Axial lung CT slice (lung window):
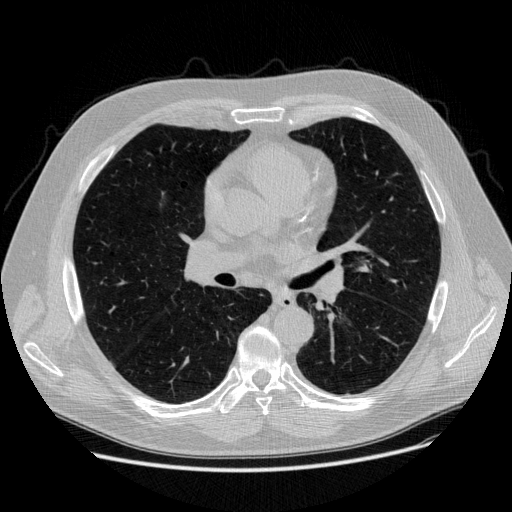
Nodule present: no